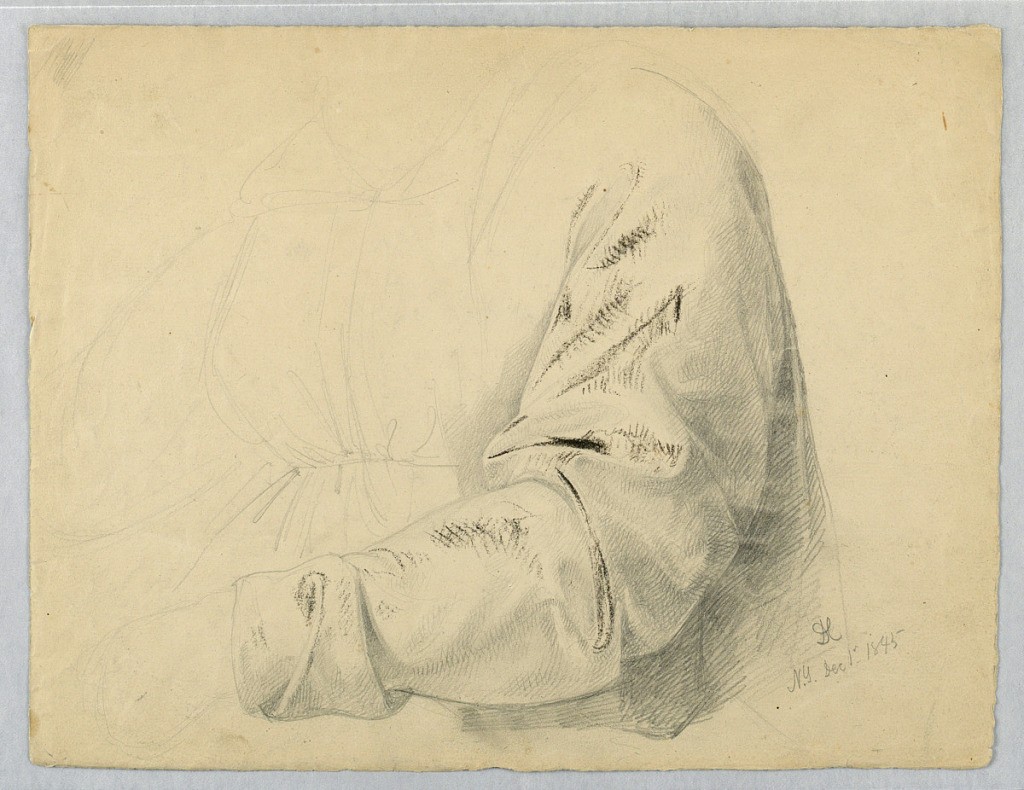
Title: Drapery Study of Sleeve
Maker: Daniel Huntington, American, 1816–1906
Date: December 1, 1845
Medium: Graphite, black crayon on cream wove paper
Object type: Drawing
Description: Study of left sleeve and part of a cowl. Verso: Light sketch of a boy's head.